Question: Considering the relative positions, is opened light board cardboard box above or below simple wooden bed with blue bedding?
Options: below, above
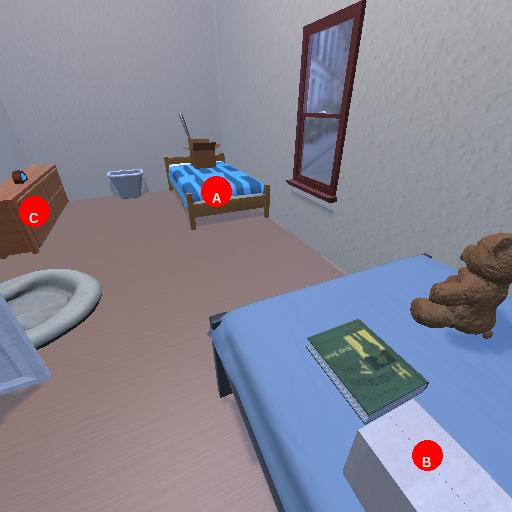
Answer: below